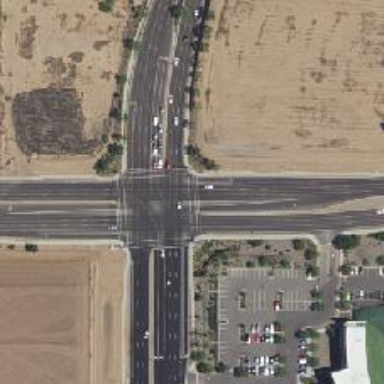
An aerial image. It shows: Marked road crossing.